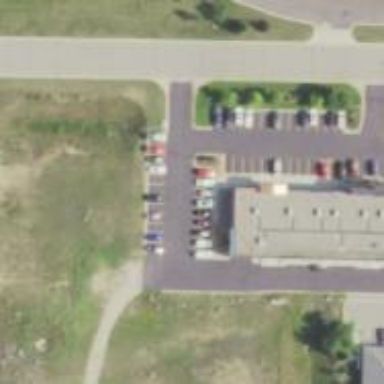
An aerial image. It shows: Healthcare clinic.